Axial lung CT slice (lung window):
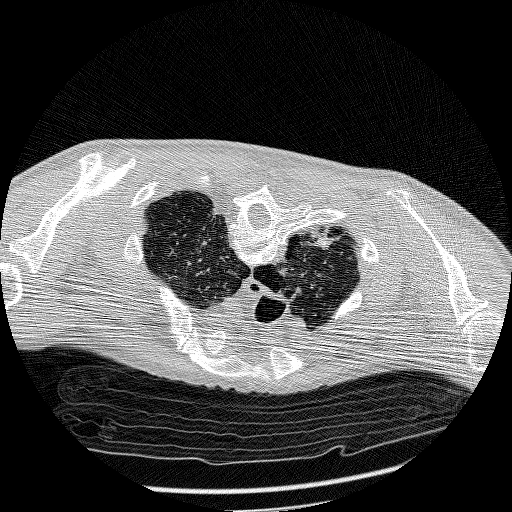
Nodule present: no